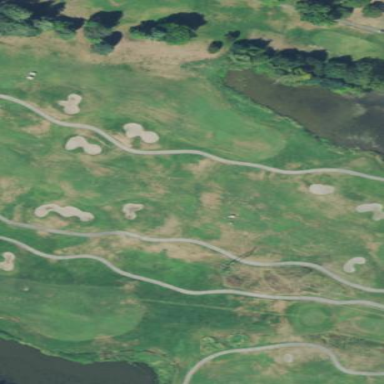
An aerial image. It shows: Well-maintained mown grass area used as golf fairway.